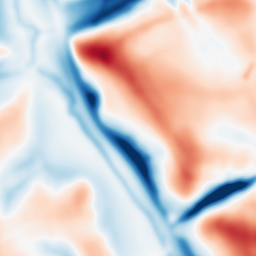
Category: multiscale
Decomposition family: dog
Decomposition parameters: sigma_low: 3
sigma_high: 20
Upsampling method: fft_zeropad
Upsampling parameters: scale: 8
Upsampling scale: 8